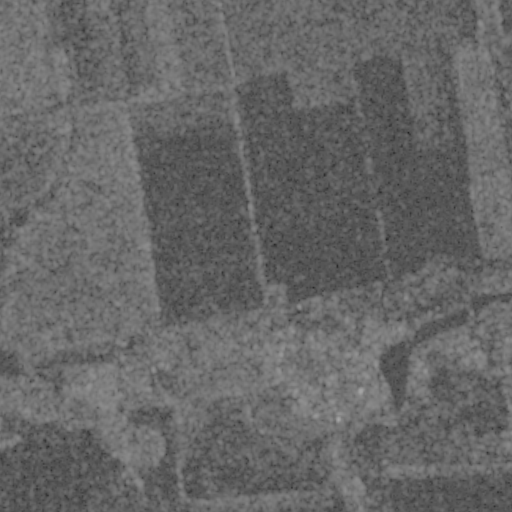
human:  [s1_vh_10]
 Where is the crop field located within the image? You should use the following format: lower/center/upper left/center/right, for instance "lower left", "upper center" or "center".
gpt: The crop field is located in the lower of the image.
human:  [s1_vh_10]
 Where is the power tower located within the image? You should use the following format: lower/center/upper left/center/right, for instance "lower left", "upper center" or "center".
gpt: The power tower is located in the upper right of the image.
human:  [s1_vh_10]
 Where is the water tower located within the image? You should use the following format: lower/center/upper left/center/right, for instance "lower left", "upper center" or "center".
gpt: The water tower is located in the center of the image.
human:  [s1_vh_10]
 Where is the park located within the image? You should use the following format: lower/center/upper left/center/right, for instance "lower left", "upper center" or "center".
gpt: There is no park in the image.

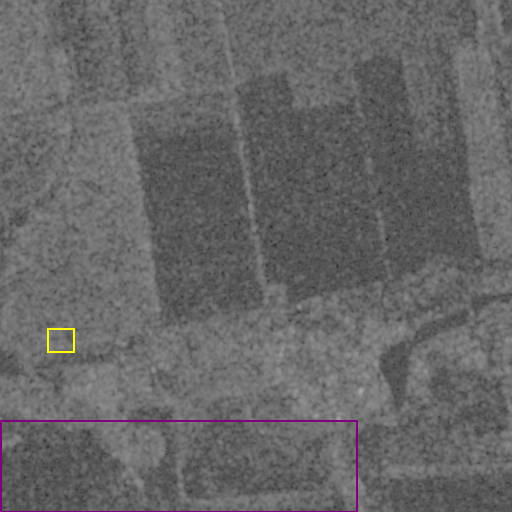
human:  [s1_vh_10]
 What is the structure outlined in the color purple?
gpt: The structure outlined in purple is a crop field.
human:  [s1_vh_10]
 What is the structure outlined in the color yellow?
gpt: The structure outlined in yellow is a park.
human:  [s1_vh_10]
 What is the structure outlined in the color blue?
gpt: There is no blue outline.